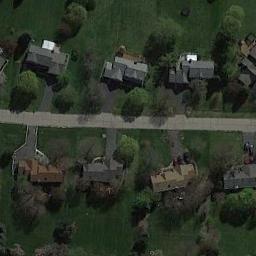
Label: medium_residential